Interaction volume radius: 10 \u00c5
Interaction volume height: 30 \u00c5
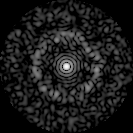
Disorder parameter: 0.8571